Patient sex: M
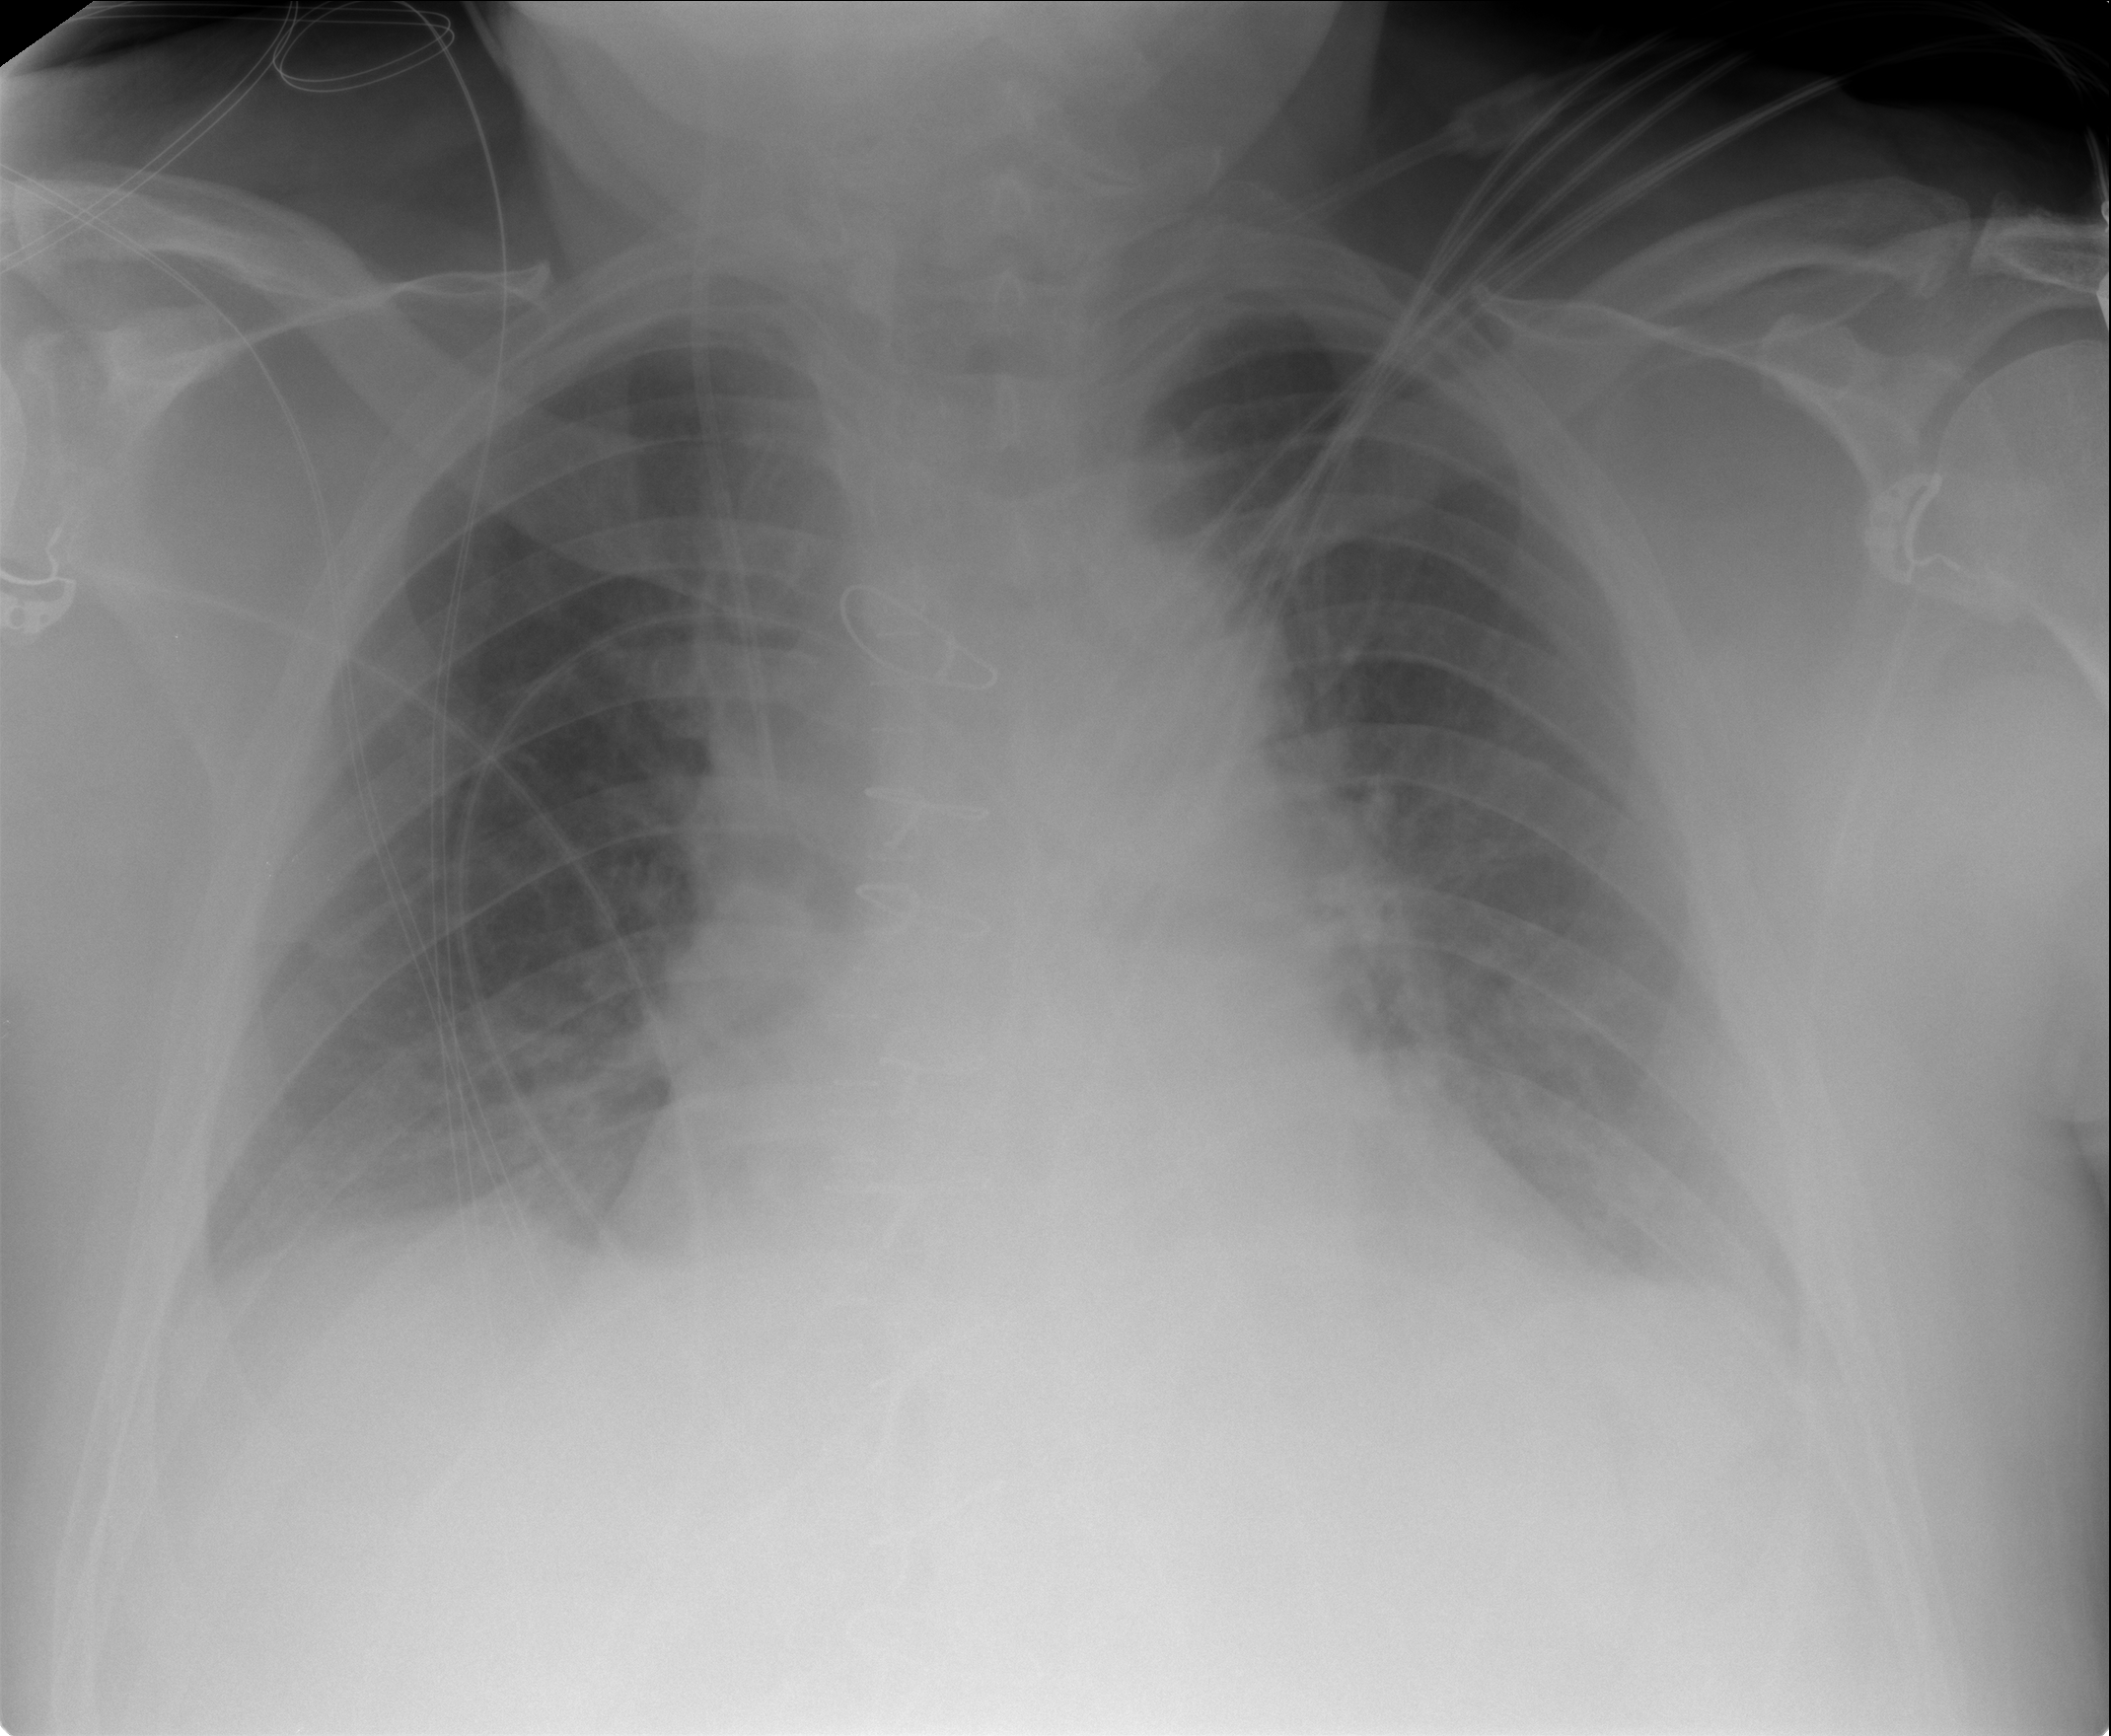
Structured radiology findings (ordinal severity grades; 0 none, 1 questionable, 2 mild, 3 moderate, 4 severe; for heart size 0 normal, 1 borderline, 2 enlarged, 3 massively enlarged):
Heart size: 2
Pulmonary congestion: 2
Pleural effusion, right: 1
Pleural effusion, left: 1
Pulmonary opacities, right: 0
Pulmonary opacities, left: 0
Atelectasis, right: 2
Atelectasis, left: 2